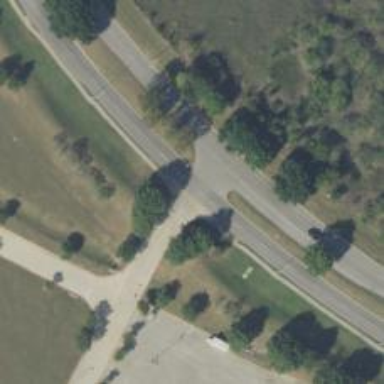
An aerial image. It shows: Asphalt road with secondary link designation.